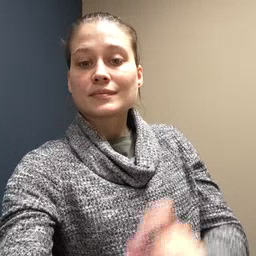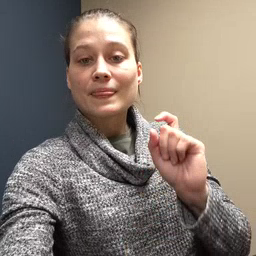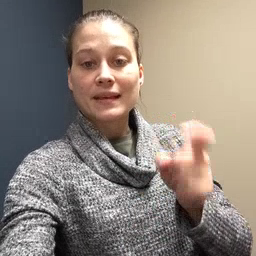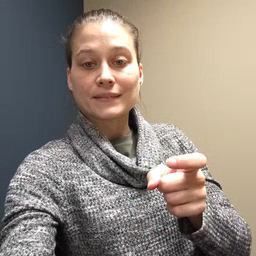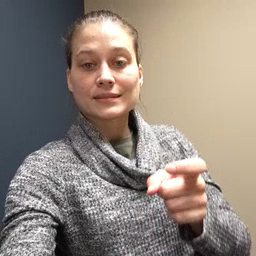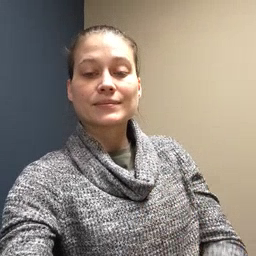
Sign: gift